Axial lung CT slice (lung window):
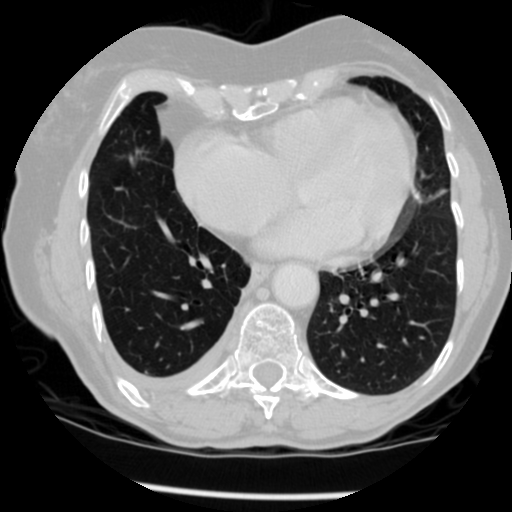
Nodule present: no